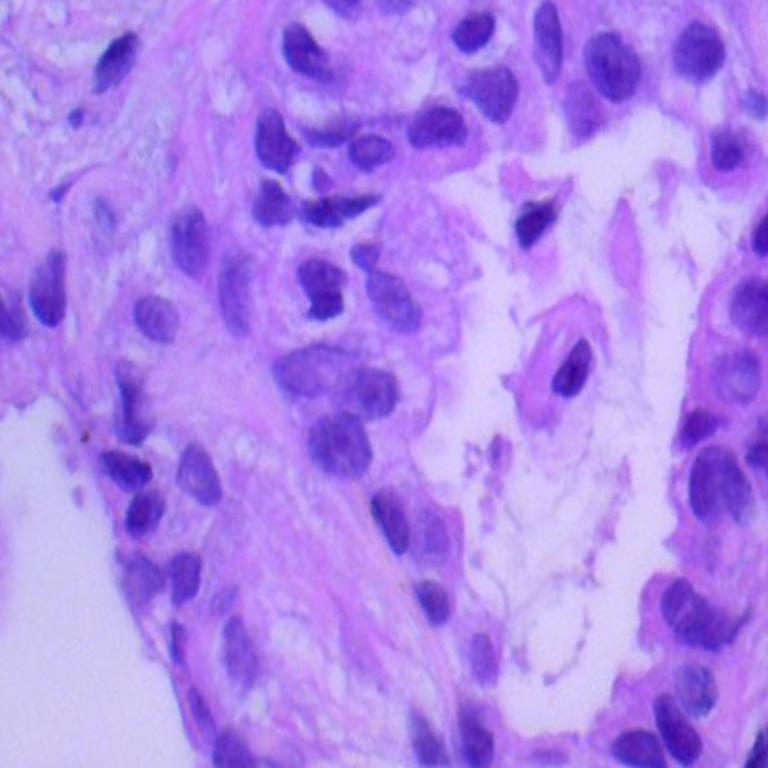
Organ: lung
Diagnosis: adenocarcinomas